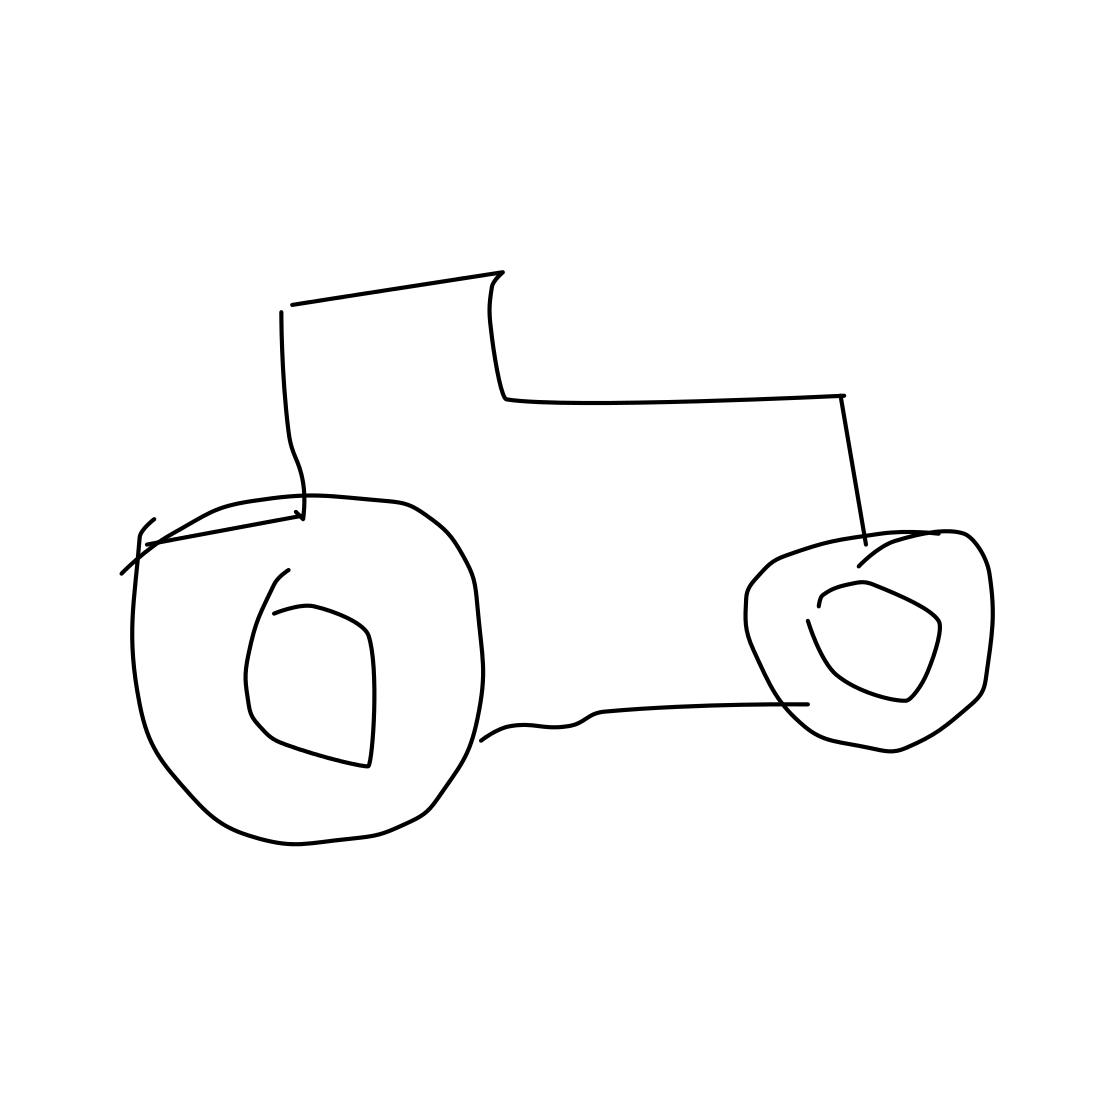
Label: tractor